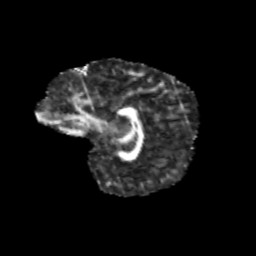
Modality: FA
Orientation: sagittal
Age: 12
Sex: female
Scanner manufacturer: siemens
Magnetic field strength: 3 T
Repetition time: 3.8 s
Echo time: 0.07 s